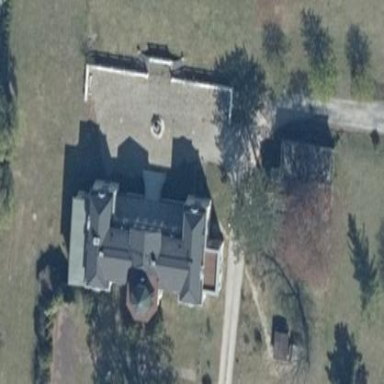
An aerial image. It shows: Historic manor building.